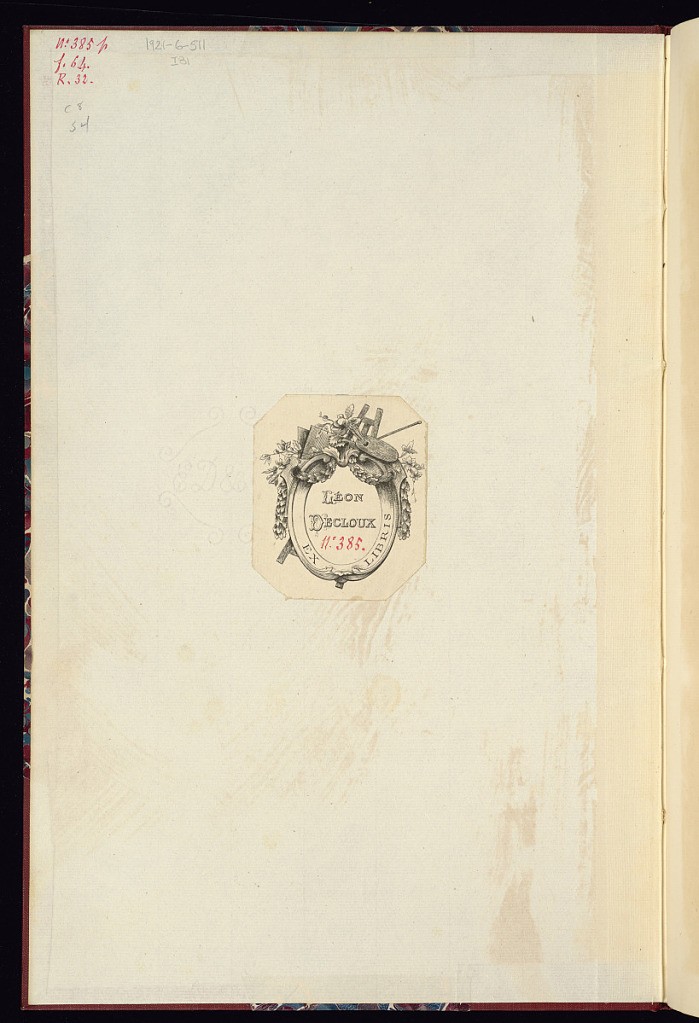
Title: Album of Prints: New Vases Designed by Maurice Jacques
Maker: Maurice Jacques, French, ca. 1712–1784
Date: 1760-1775
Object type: Album
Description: Album of prints containing the six plates designed by Maurice Jacques, spelled Jacque throughout the series. The title page has the name of the printmaker in the lower right of the plate: M[arie-Anne] Rousselet F[emme] Tardieu." In the other plates, her name is replaced with that of the publisher, "[Jean-François] Daumont ex," in the space traditionally reserved for the engraver.